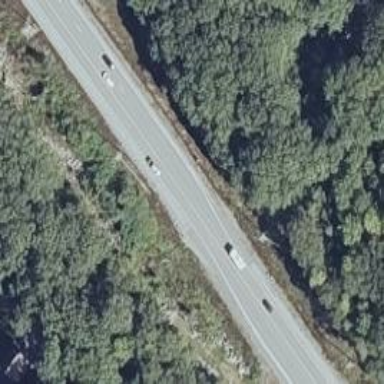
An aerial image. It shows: Asphalt road classified as trunk highway.